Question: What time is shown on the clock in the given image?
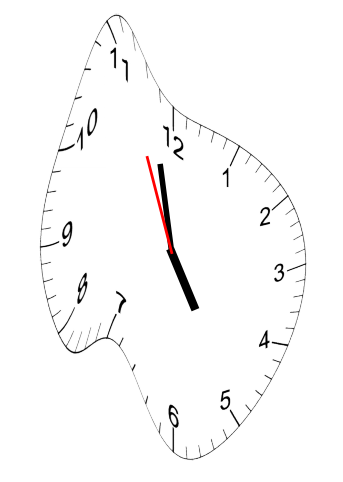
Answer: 04:57:56